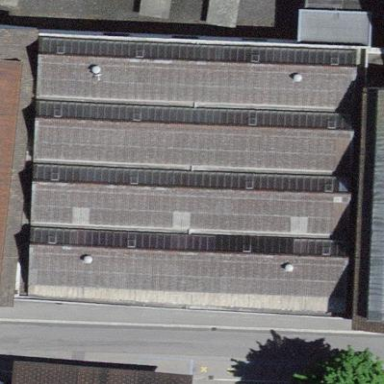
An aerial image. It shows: Part of building.